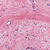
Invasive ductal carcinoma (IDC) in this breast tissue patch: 0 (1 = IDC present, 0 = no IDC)